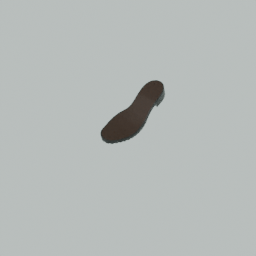
Label: people